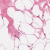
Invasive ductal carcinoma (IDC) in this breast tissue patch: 0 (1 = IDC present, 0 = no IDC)